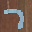
Label: 7